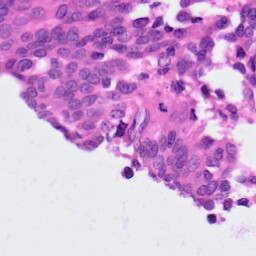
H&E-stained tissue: Ovarian